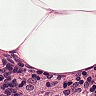
Metastatic tissue present: no